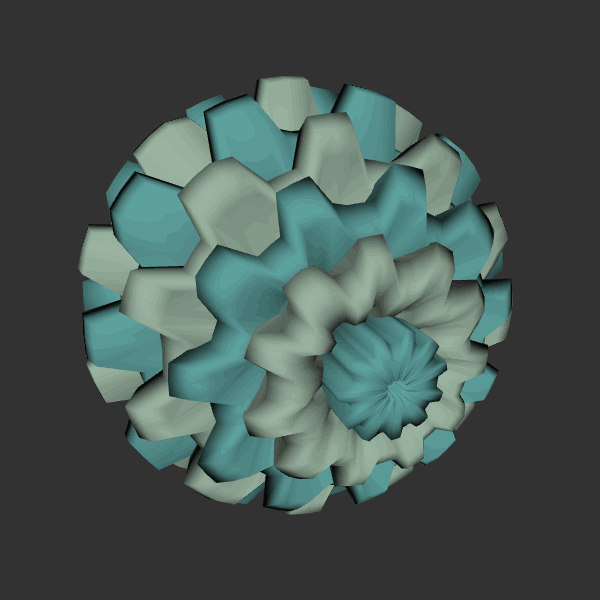
Background: dark